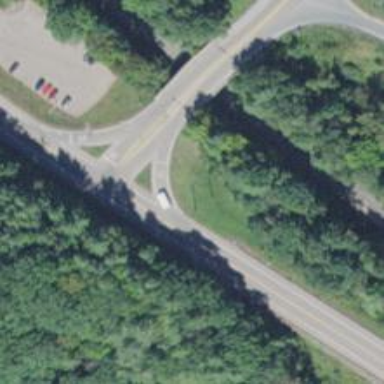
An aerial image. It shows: Secondary link road with asphalt surface.